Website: home-depot
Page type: customer-info-address
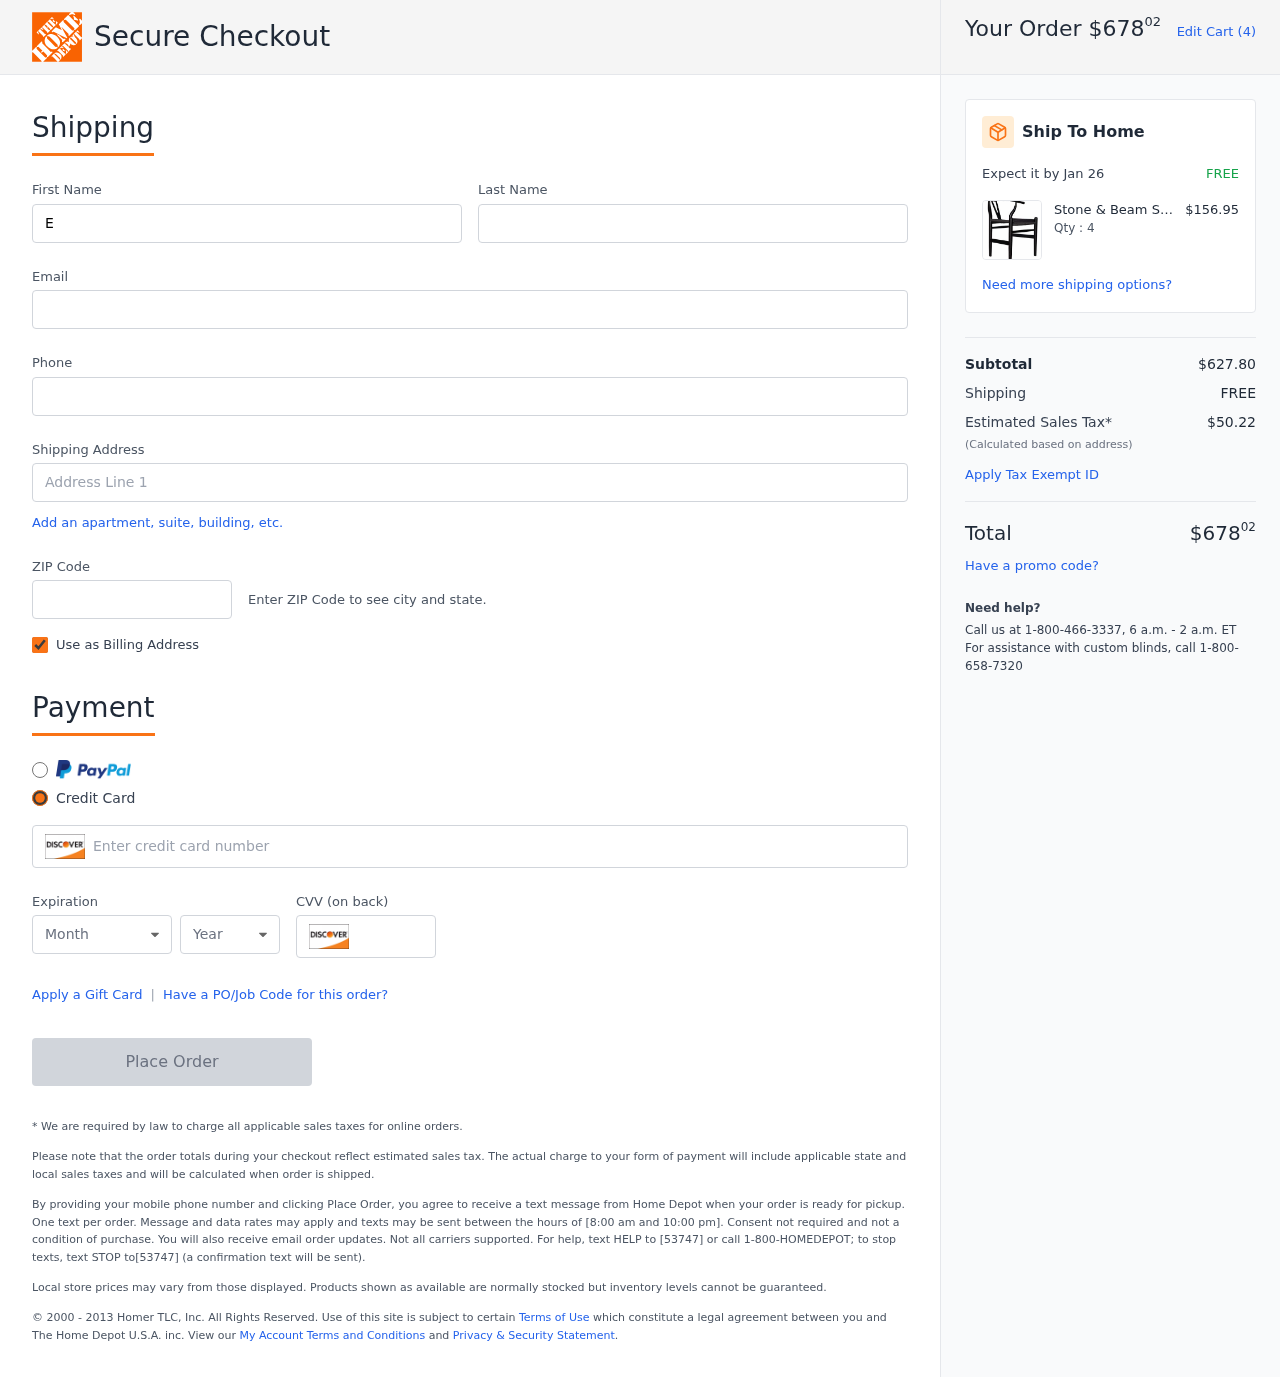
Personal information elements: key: PII_CARD_CVV
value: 256
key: PII_CARD_EXPIRY_MONTH
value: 04
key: PII_CARD_EXPIRY_YEAR
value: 26
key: PII_CARD_NUMBER
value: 6550 4269 9877 8664
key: PII_EMAIL
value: erica_lewis@yahoo.com
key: PII_FIRSTNAME
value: Erica
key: PII_LASTNAME
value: Lewis
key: PII_PHONE
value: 9502065269
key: PII_POSTCODE
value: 41942
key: PII_STREET
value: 022 Pennington Creek Suite 296
Product elements: key: PRODUCT1_BRAND
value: Stone & Beam
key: PRODUCT1_NAME
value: Stone & Beam Classic Wishbone Dining Chair, 22.4"W, Black / Black
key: PRODUCT1_NAME
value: Stone & Beam Classic...
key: PRODUCT1_PRICE
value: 156.95
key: PRODUCT1_QUANTITY
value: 4
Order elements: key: ORDER_TOTAL
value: $67802
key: ORDER_NUM_ITEMS
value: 4
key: ORDER_DELIVERY_DATE
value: Jan 26
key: ORDER_SUBTOTAL
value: $627.80
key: ORDER_SHIPPING_COST
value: FREE
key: ORDER_TAX
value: $50.22